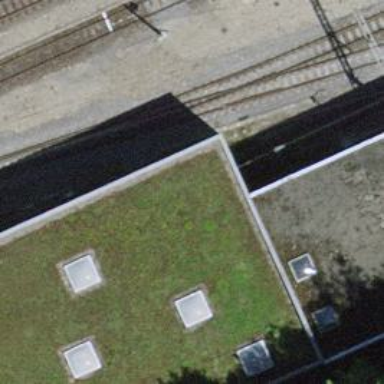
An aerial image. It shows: Narrow-gauge railway track with 1 electrified contact line.